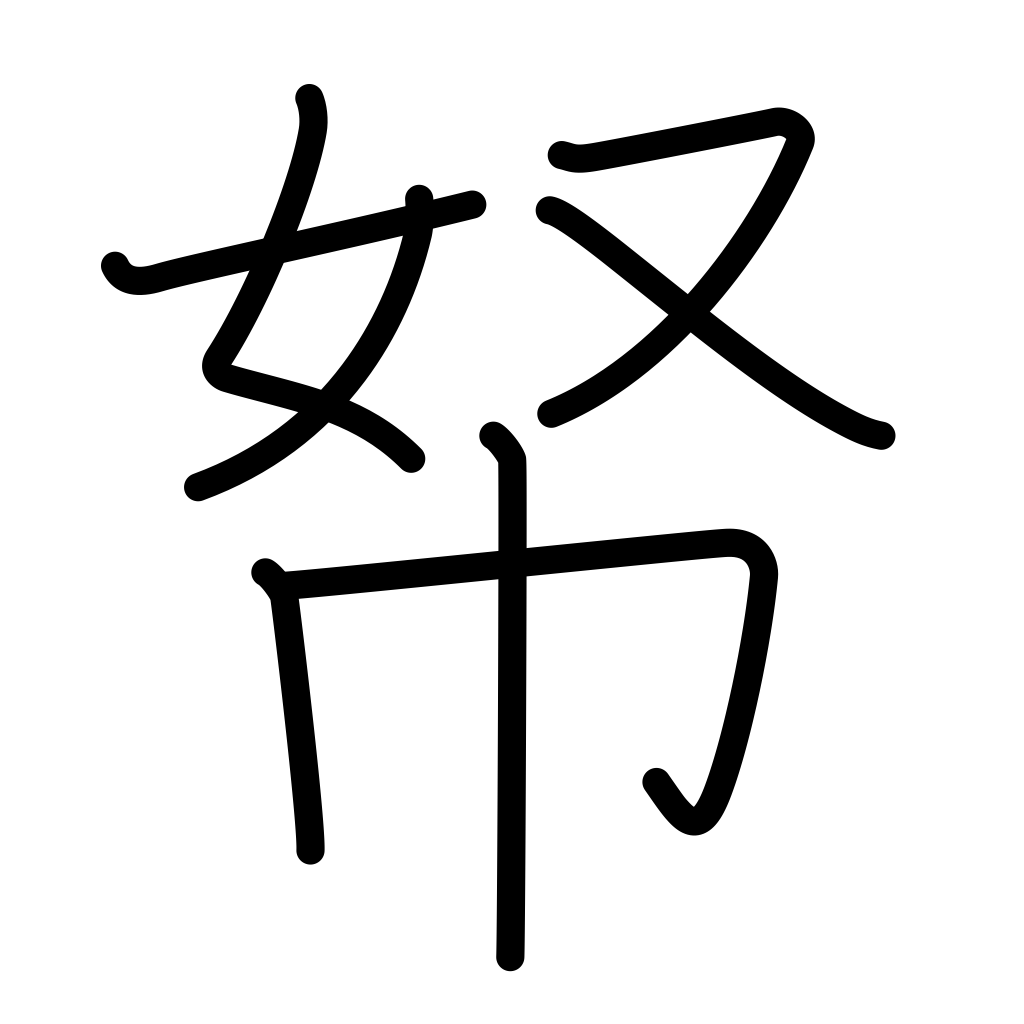
Meaning: money repository